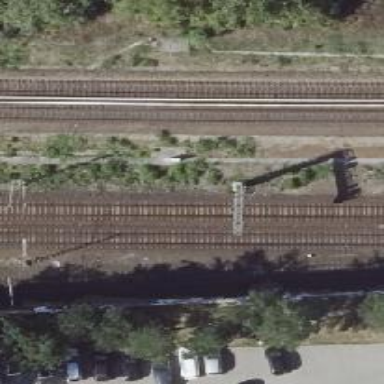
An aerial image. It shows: Railway signal.